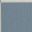
Piece: xx